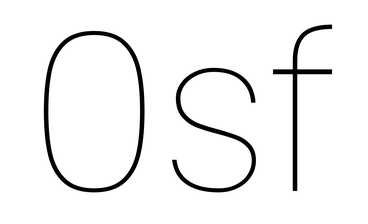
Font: Poppins-Thin